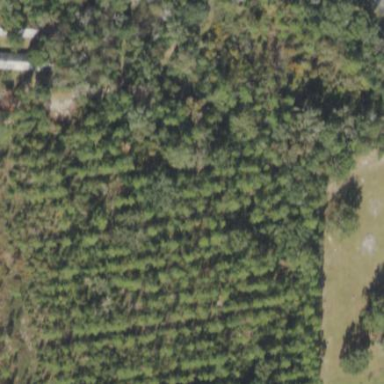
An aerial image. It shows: Forest area dominated by needle-leaved trees.